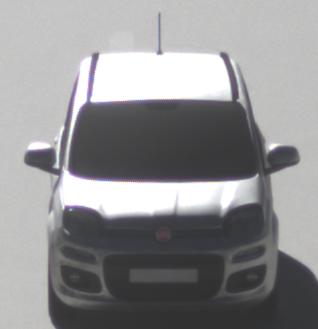
Make: Fiat
Model: Panda 1.2 8V
Detailed model: Panda (312)
Model produced from: 2013/02
Model produced until: 2013/12
Doors: 5
Color: white
Road condition: dry road
Daytime: morning or afternoon
Contrast: high contrast